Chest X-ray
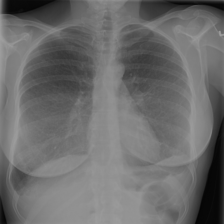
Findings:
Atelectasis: negative
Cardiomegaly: negative
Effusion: negative
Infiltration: negative
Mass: negative
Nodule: negative
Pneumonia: negative
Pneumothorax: negative
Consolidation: negative
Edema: negative
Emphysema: negative
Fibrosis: negative
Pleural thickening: negative
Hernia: negative